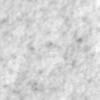
Label: no_change